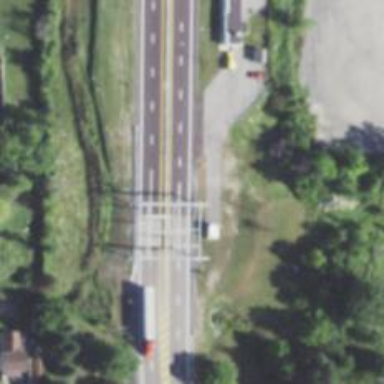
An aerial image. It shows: Toll gantry on the road.